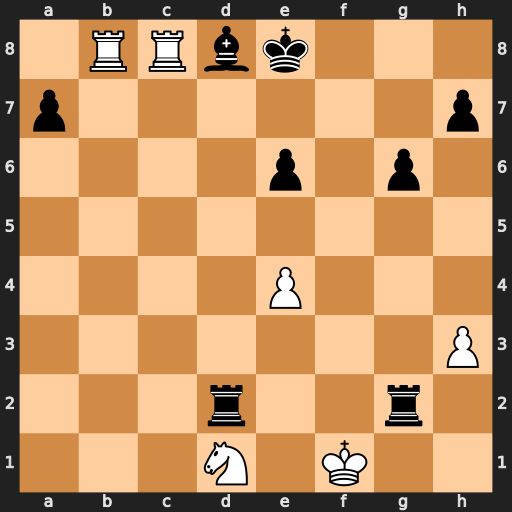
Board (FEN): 1RRbk3/p6p/4p1p1/8/4P3/7P/3r2r1/3N1K2
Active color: w
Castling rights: -
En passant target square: -
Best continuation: Rxd8+ Rxd8 Rxd8+ Kxd8 Kxg2